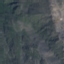
Label: HerbaceousVegetation